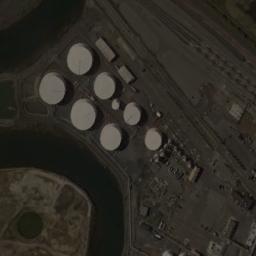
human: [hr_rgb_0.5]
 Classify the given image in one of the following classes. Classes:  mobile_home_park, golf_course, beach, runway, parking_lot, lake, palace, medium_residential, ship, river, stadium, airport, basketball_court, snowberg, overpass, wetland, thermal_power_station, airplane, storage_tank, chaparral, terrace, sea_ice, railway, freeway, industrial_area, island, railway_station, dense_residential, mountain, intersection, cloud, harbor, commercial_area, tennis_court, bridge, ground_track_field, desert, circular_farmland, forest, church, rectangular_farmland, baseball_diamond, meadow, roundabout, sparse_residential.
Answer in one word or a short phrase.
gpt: storage_tank